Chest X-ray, PA view. Patient: 24 years old, sex F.
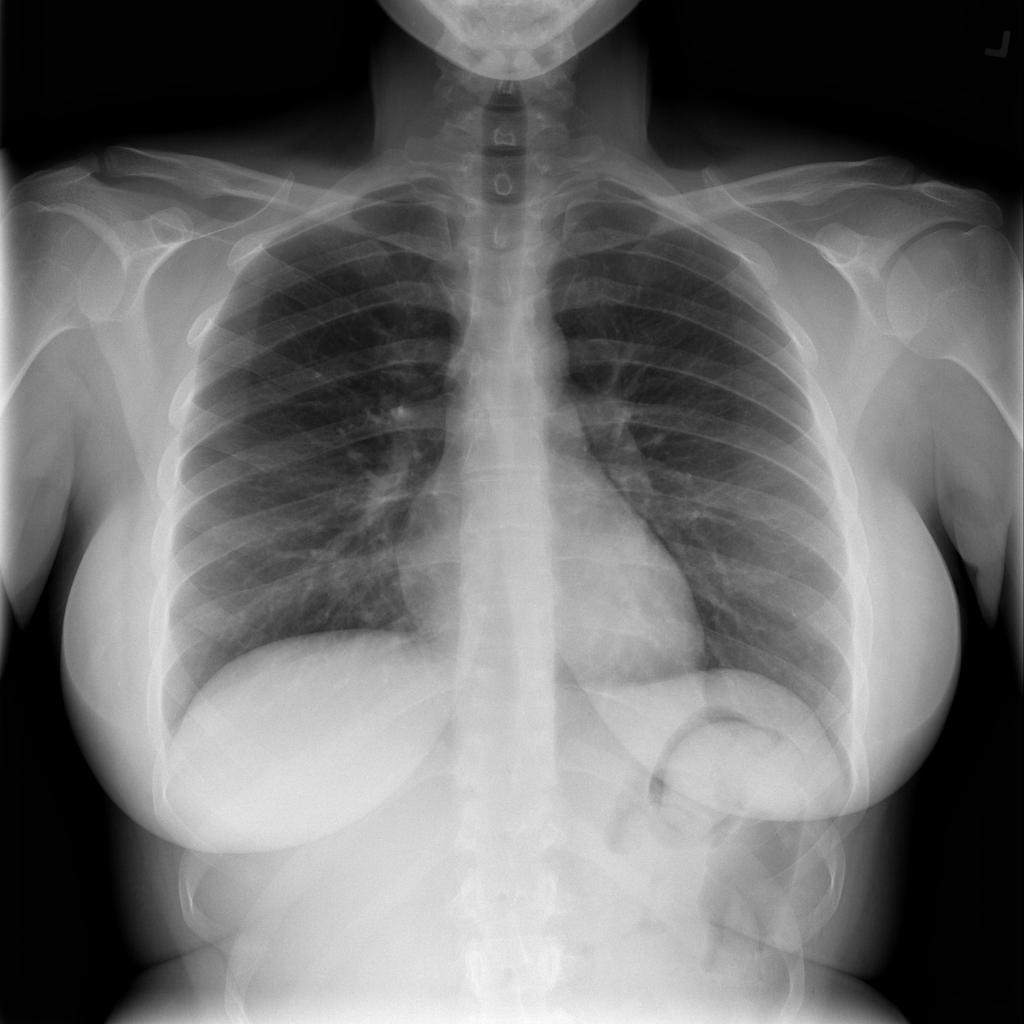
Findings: No Finding